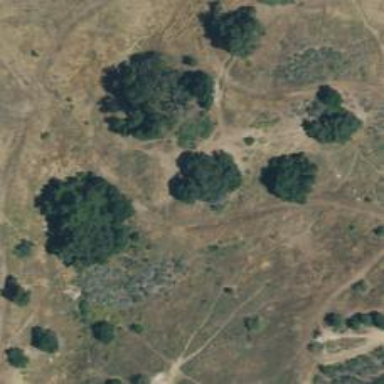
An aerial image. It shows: Disc golf basket.